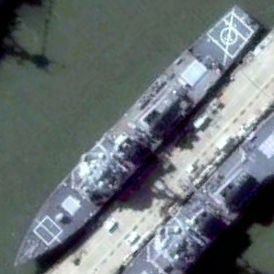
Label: destroyer